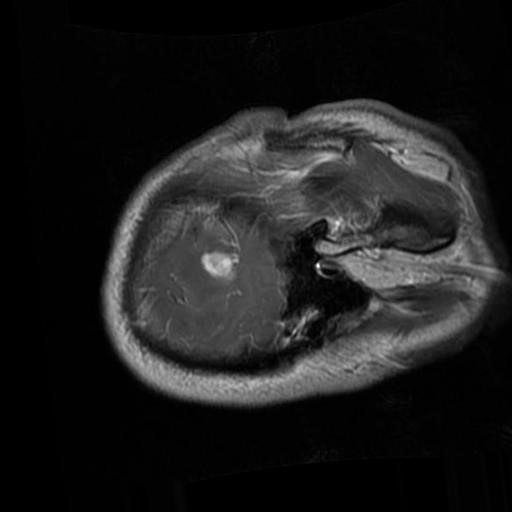
Label: brain_glioma